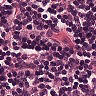
Metastatic tissue present: no